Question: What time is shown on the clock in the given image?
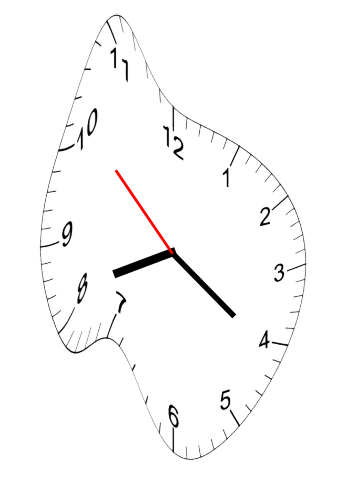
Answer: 08:20:52